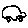
Label: car